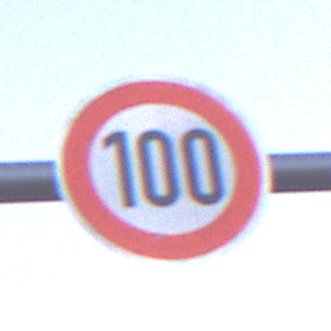
Verkehrszeichen: Geschwindigkeit100
Umgebung: Outdoor, Nature
Tageszeit: Dusk
Wetter: Clear
Licht: Natural
Jahreszeit: NotSpecified
Kontrast: LowContrast